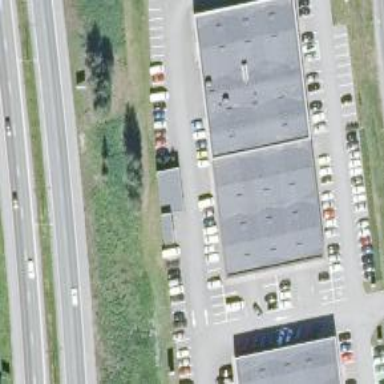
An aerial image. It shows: Building that houses car shop.